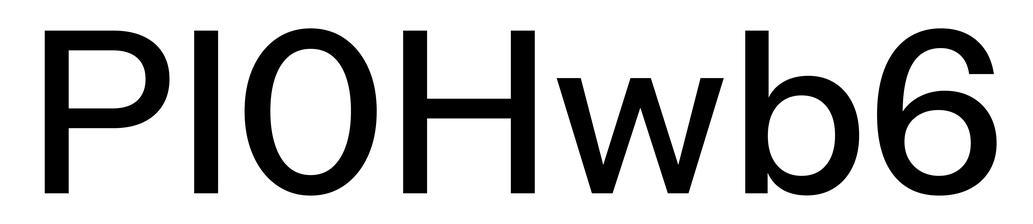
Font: InstrumentSans_Medium